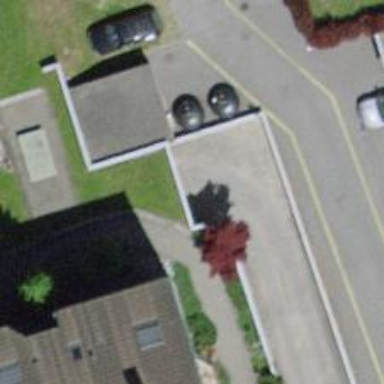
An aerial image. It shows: Parking entrance.